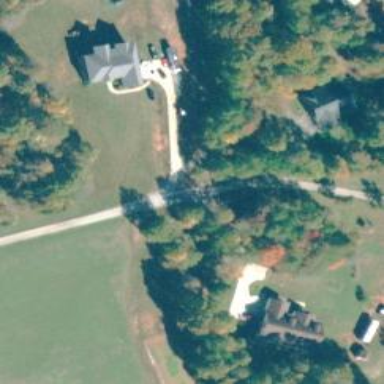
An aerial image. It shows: Driveway.